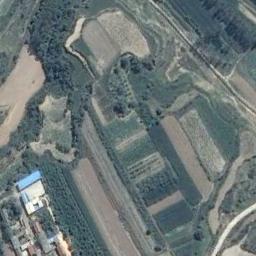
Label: terrace